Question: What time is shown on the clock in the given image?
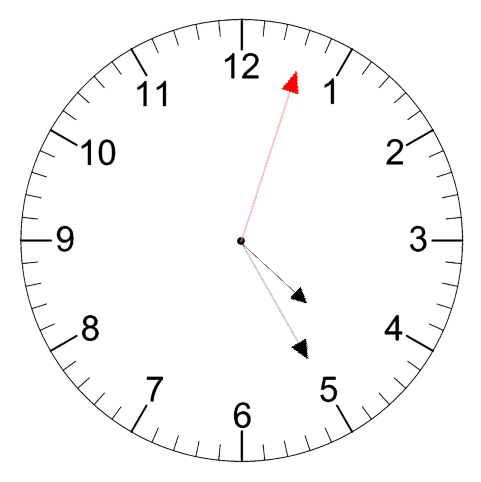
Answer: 04:25:03